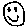
Label: smiley face